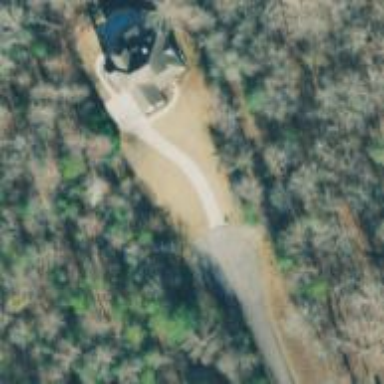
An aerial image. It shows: Driveway.